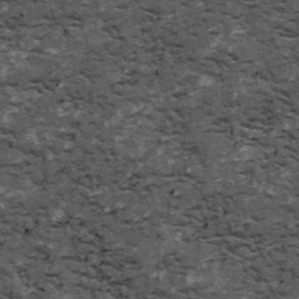
Label: frost